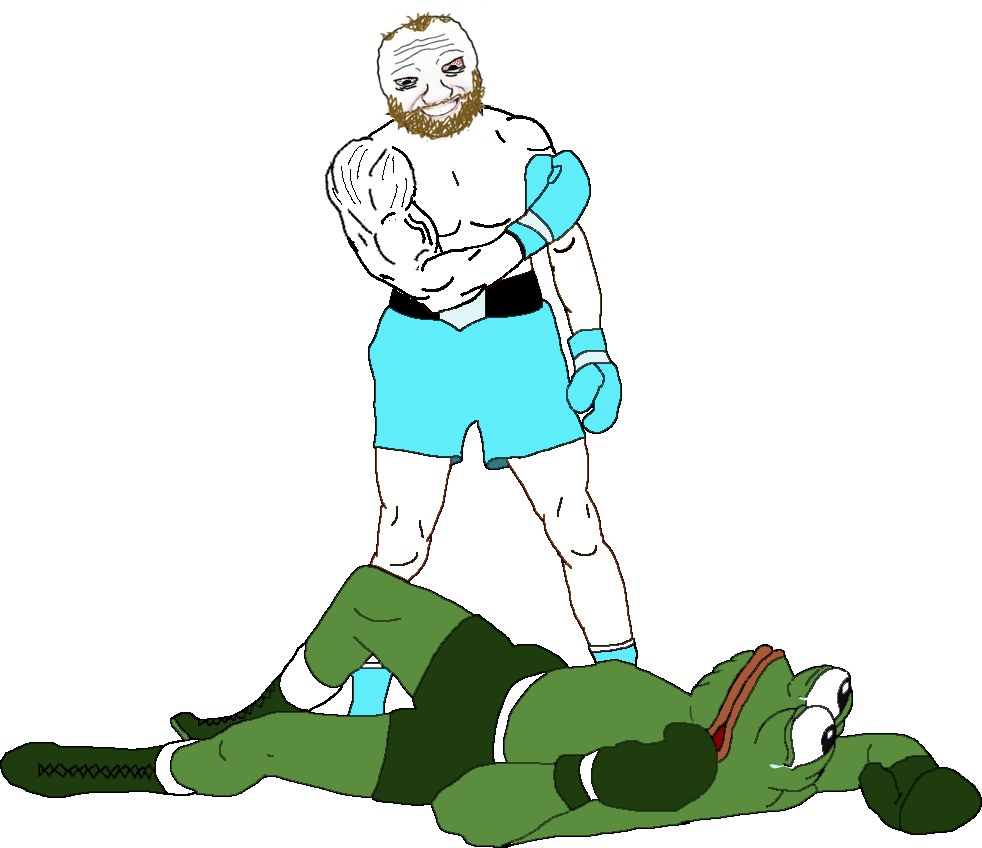
Label: 5_Coomer